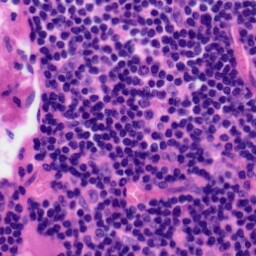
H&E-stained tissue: Tonsil